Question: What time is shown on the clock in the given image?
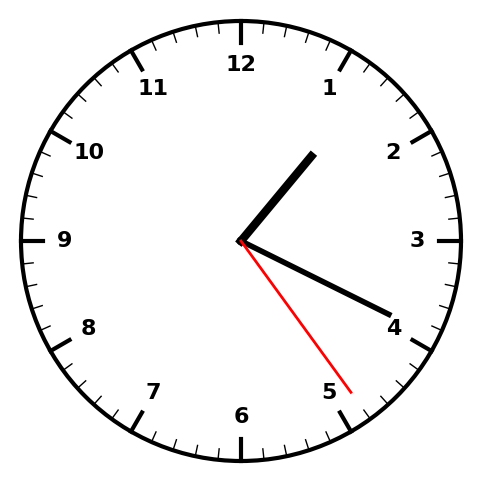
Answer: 01:19:24